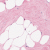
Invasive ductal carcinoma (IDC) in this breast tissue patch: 0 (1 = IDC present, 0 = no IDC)